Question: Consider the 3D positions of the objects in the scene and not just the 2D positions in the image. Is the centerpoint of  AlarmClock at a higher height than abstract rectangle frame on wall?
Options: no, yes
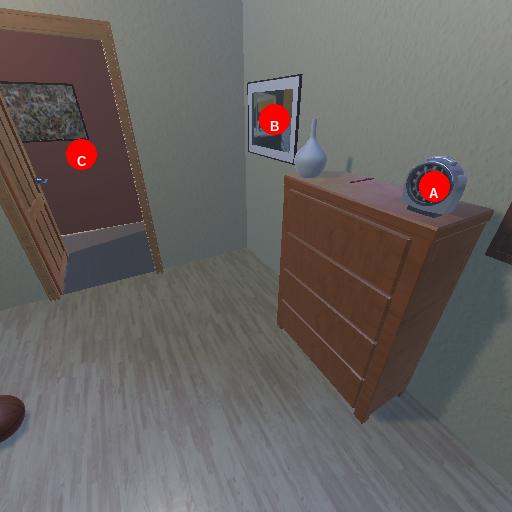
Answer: no